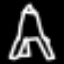
Label: The Eiffel Tower